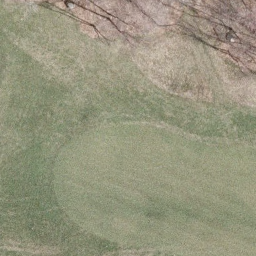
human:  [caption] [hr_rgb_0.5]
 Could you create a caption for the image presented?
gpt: A part of a golf course with green turfs and some withered trees .

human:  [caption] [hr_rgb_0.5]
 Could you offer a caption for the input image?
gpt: This is a part of a golf course with turfs and some withered trees .

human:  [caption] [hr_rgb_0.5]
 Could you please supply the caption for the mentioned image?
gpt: A part of a golf course with with green turfs and some withered trees .

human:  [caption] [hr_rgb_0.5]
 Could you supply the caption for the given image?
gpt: There are green turfs and some withered trees in the golf course .

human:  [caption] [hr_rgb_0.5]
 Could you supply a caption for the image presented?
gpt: Green turfs and some withered trees in the golf course .